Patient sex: M
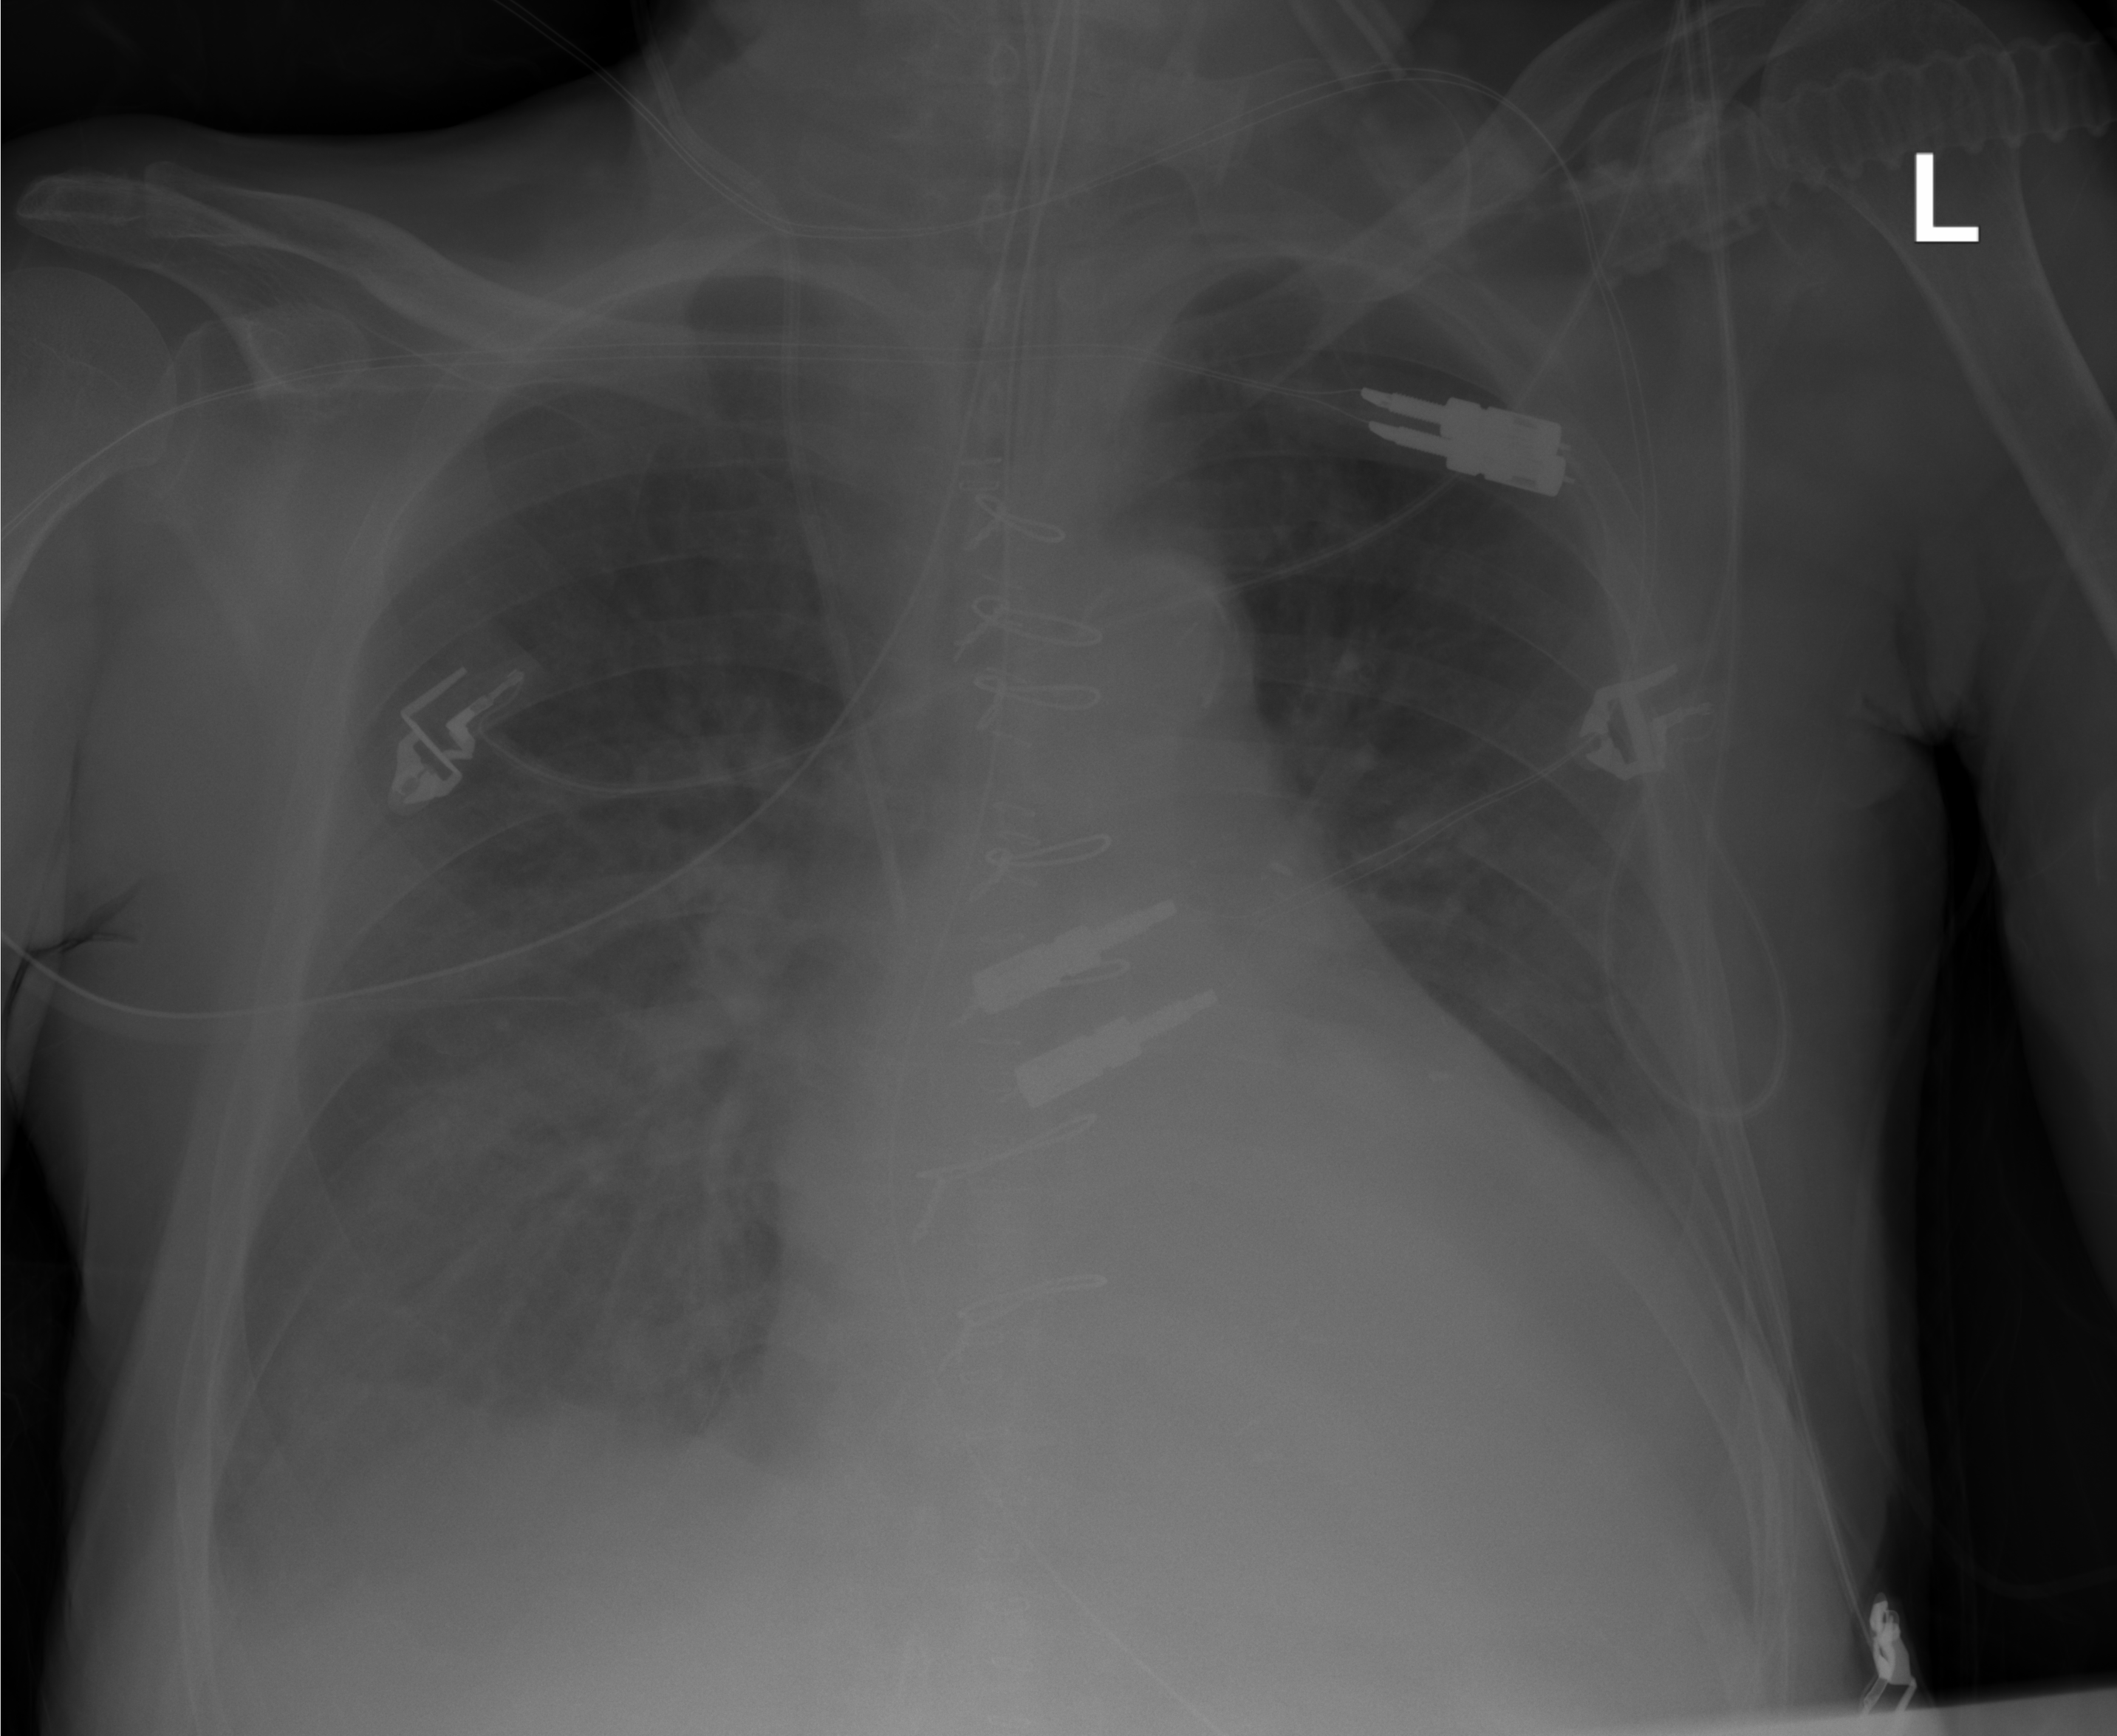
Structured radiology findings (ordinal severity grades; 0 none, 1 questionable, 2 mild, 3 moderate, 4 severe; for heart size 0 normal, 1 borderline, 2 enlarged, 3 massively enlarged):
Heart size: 2
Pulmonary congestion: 1
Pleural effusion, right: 2
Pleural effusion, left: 2
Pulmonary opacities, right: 1
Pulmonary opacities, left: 0
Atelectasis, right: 0
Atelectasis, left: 0